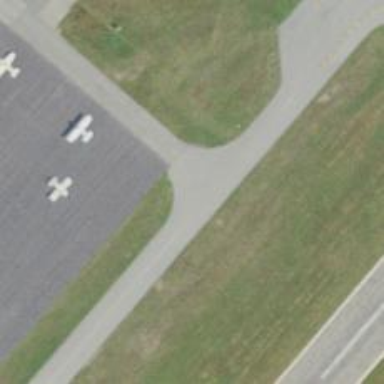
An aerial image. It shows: View of taxiway at the airport.